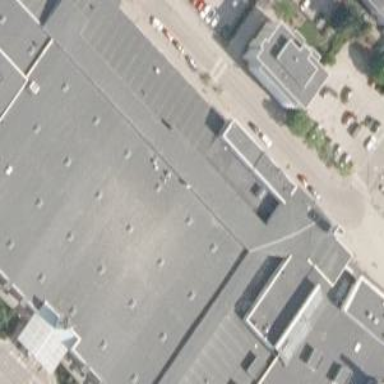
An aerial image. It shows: Mall building.